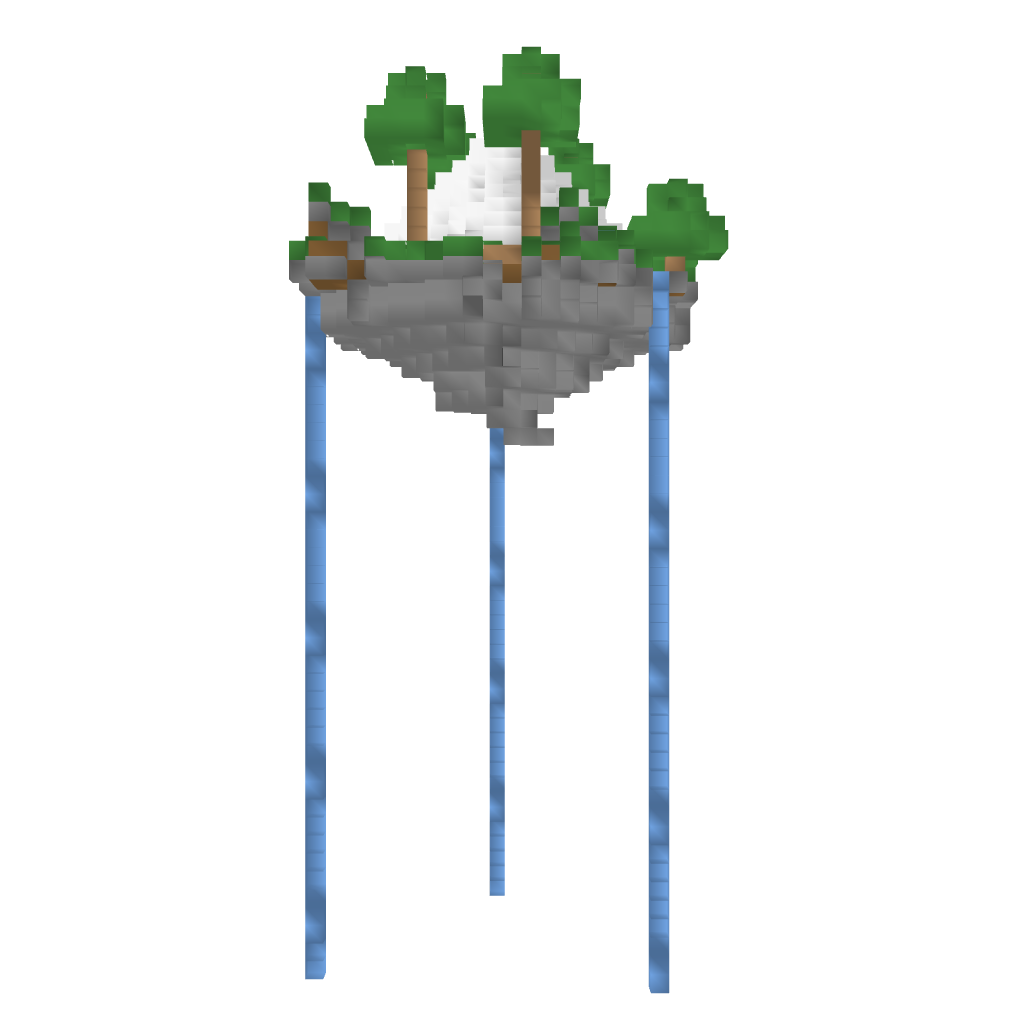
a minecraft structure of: Floating Islands SIMPLE bad low quality